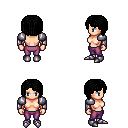
a pixel art fantasy rpg character, female body template, human, light skin, steel arm armor, magenta pants, black pageboy hairstyle, metal boots, four views (front, back, left, right), 2x2 character sprite sheet, small pixel art, hard edges, no anti-aliasing